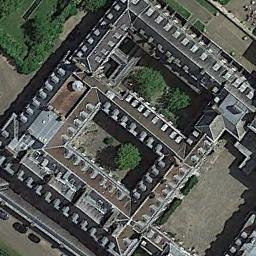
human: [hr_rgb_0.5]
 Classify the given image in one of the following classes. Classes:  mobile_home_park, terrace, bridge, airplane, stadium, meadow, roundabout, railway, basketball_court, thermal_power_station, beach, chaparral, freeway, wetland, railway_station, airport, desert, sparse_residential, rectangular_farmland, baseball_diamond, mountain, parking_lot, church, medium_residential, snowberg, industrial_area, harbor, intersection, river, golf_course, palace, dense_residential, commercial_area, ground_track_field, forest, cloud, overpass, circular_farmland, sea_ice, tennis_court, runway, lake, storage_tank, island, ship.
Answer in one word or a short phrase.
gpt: palace